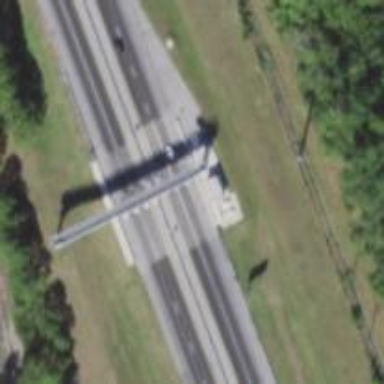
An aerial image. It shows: Toll gantry on the road.